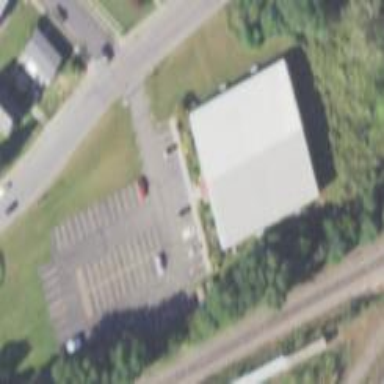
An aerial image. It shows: Building used as fitness center.